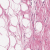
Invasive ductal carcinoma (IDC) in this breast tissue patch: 0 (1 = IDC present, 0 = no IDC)